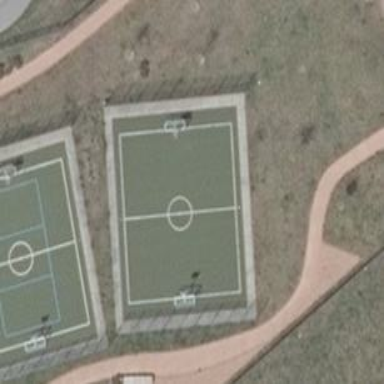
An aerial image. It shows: Basketball court on pitch.